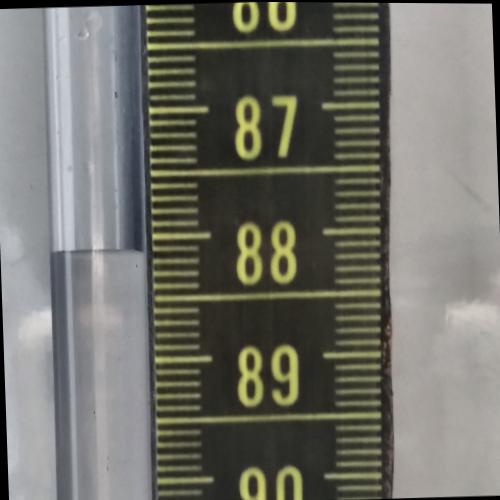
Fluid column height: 88.1 cm